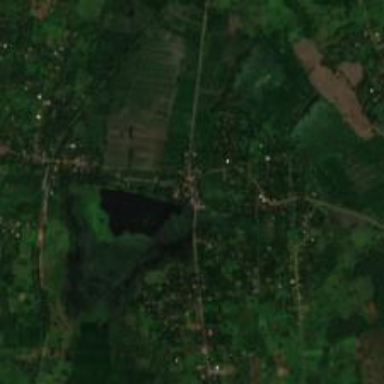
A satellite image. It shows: Village.